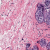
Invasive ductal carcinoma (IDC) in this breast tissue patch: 0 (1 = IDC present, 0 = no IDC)